Aerial crown-view tile of a tropical tree (Barro Colorado Island, Panama), acquired 20250217:
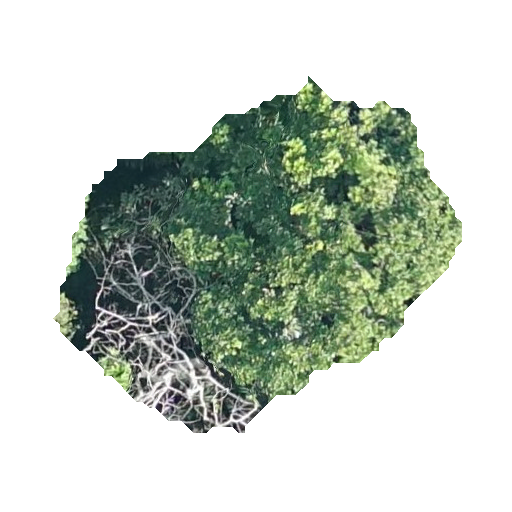
Species: Anacardium excelsum
GBIF accepted scientific name: Anacardium excelsum
Crown area: 135.461 m²